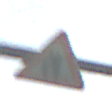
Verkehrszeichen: EinseitigVerengteFahrbahnLinks
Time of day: MorningAfternoon
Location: Outdoor (Nature)
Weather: PartlyCloudy
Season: NotSpecified
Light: Natural